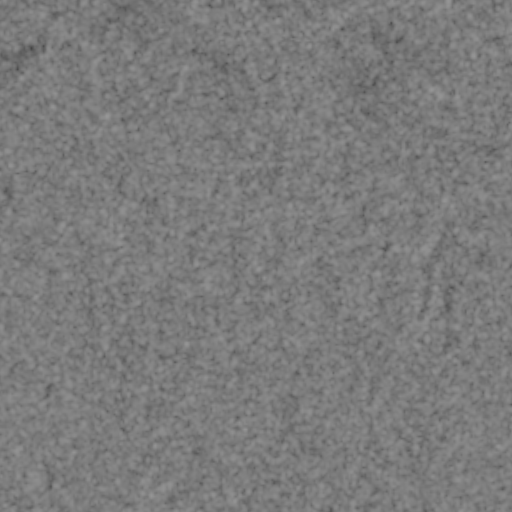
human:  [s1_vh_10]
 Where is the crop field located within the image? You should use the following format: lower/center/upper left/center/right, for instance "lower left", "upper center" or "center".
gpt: The crop field is located in the upper left of the image.
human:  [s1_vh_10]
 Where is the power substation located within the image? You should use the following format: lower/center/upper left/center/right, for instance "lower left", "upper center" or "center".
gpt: The power substation is located in the upper right of the image.
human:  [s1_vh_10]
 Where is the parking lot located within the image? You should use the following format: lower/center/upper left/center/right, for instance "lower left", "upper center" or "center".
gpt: There is no parking lot in the image.

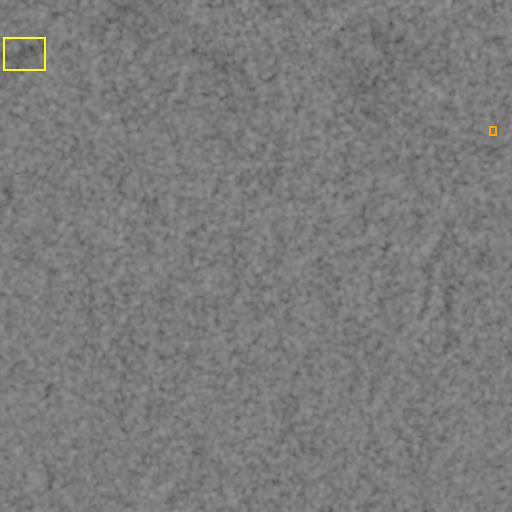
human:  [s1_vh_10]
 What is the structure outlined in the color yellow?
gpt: The structure outlined in yellow is a crop field.
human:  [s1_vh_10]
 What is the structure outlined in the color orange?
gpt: The structure outlined in orange is a power substation.
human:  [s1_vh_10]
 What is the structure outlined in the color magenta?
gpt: There is no magenta outline.